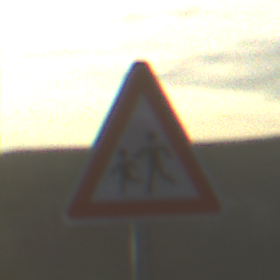
Verkehrszeichen: KinderRechts
Umgebung: Outdoor, Nature
Tageszeit: SunriseSunset
Wetter: PartlyCloudy
Licht: Natural
Jahreszeit: NotSpecified
Kontrast: HighContrast